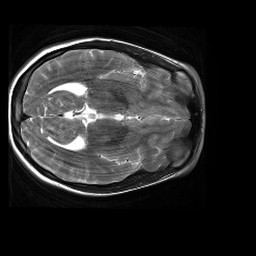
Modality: T2w
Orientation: axial
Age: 22
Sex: female
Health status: healthy
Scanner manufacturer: siemens
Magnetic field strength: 3 T
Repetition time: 4.01 s
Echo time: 0.116 s